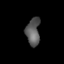
Tissue: skin
Cell type: Myeloid cells
Senescence score: 0.7584
Nuclear area (px): 378
Mean DAPI intensity: 89.873